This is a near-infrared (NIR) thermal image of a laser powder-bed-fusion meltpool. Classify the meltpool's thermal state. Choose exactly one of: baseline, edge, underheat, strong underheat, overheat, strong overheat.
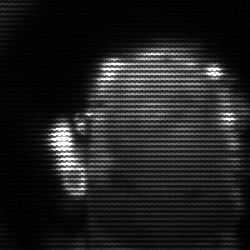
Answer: baseline